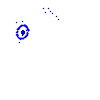
Particle: pion